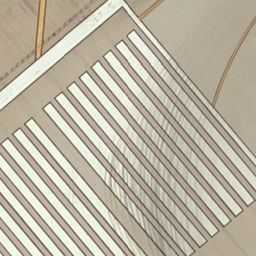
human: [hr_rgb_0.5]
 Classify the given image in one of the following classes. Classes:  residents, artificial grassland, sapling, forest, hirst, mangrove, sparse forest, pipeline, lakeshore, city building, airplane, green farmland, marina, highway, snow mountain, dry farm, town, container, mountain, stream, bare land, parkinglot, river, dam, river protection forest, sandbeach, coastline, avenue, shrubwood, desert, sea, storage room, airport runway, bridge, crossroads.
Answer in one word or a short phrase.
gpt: airport runway